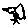
Label: bird